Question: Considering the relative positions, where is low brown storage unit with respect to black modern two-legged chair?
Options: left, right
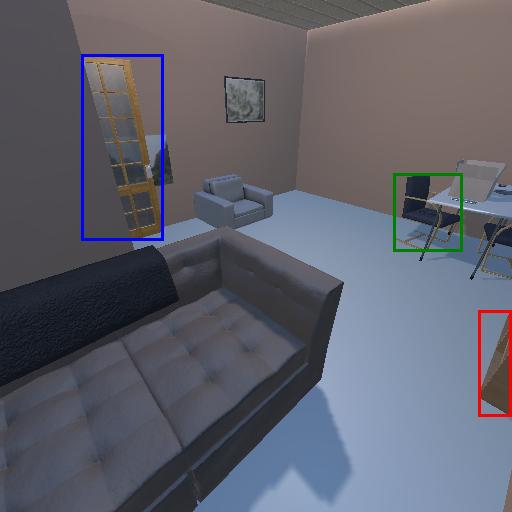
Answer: left